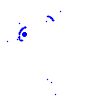
Particle: pion